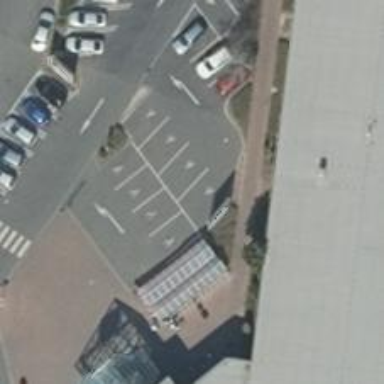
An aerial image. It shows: Parking space.